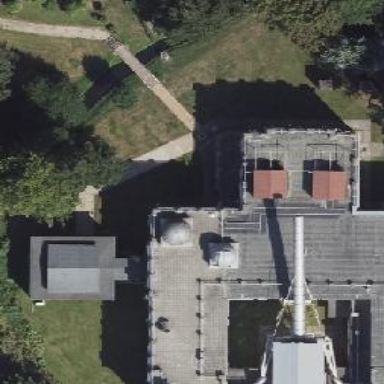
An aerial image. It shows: Observatory.